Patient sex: F
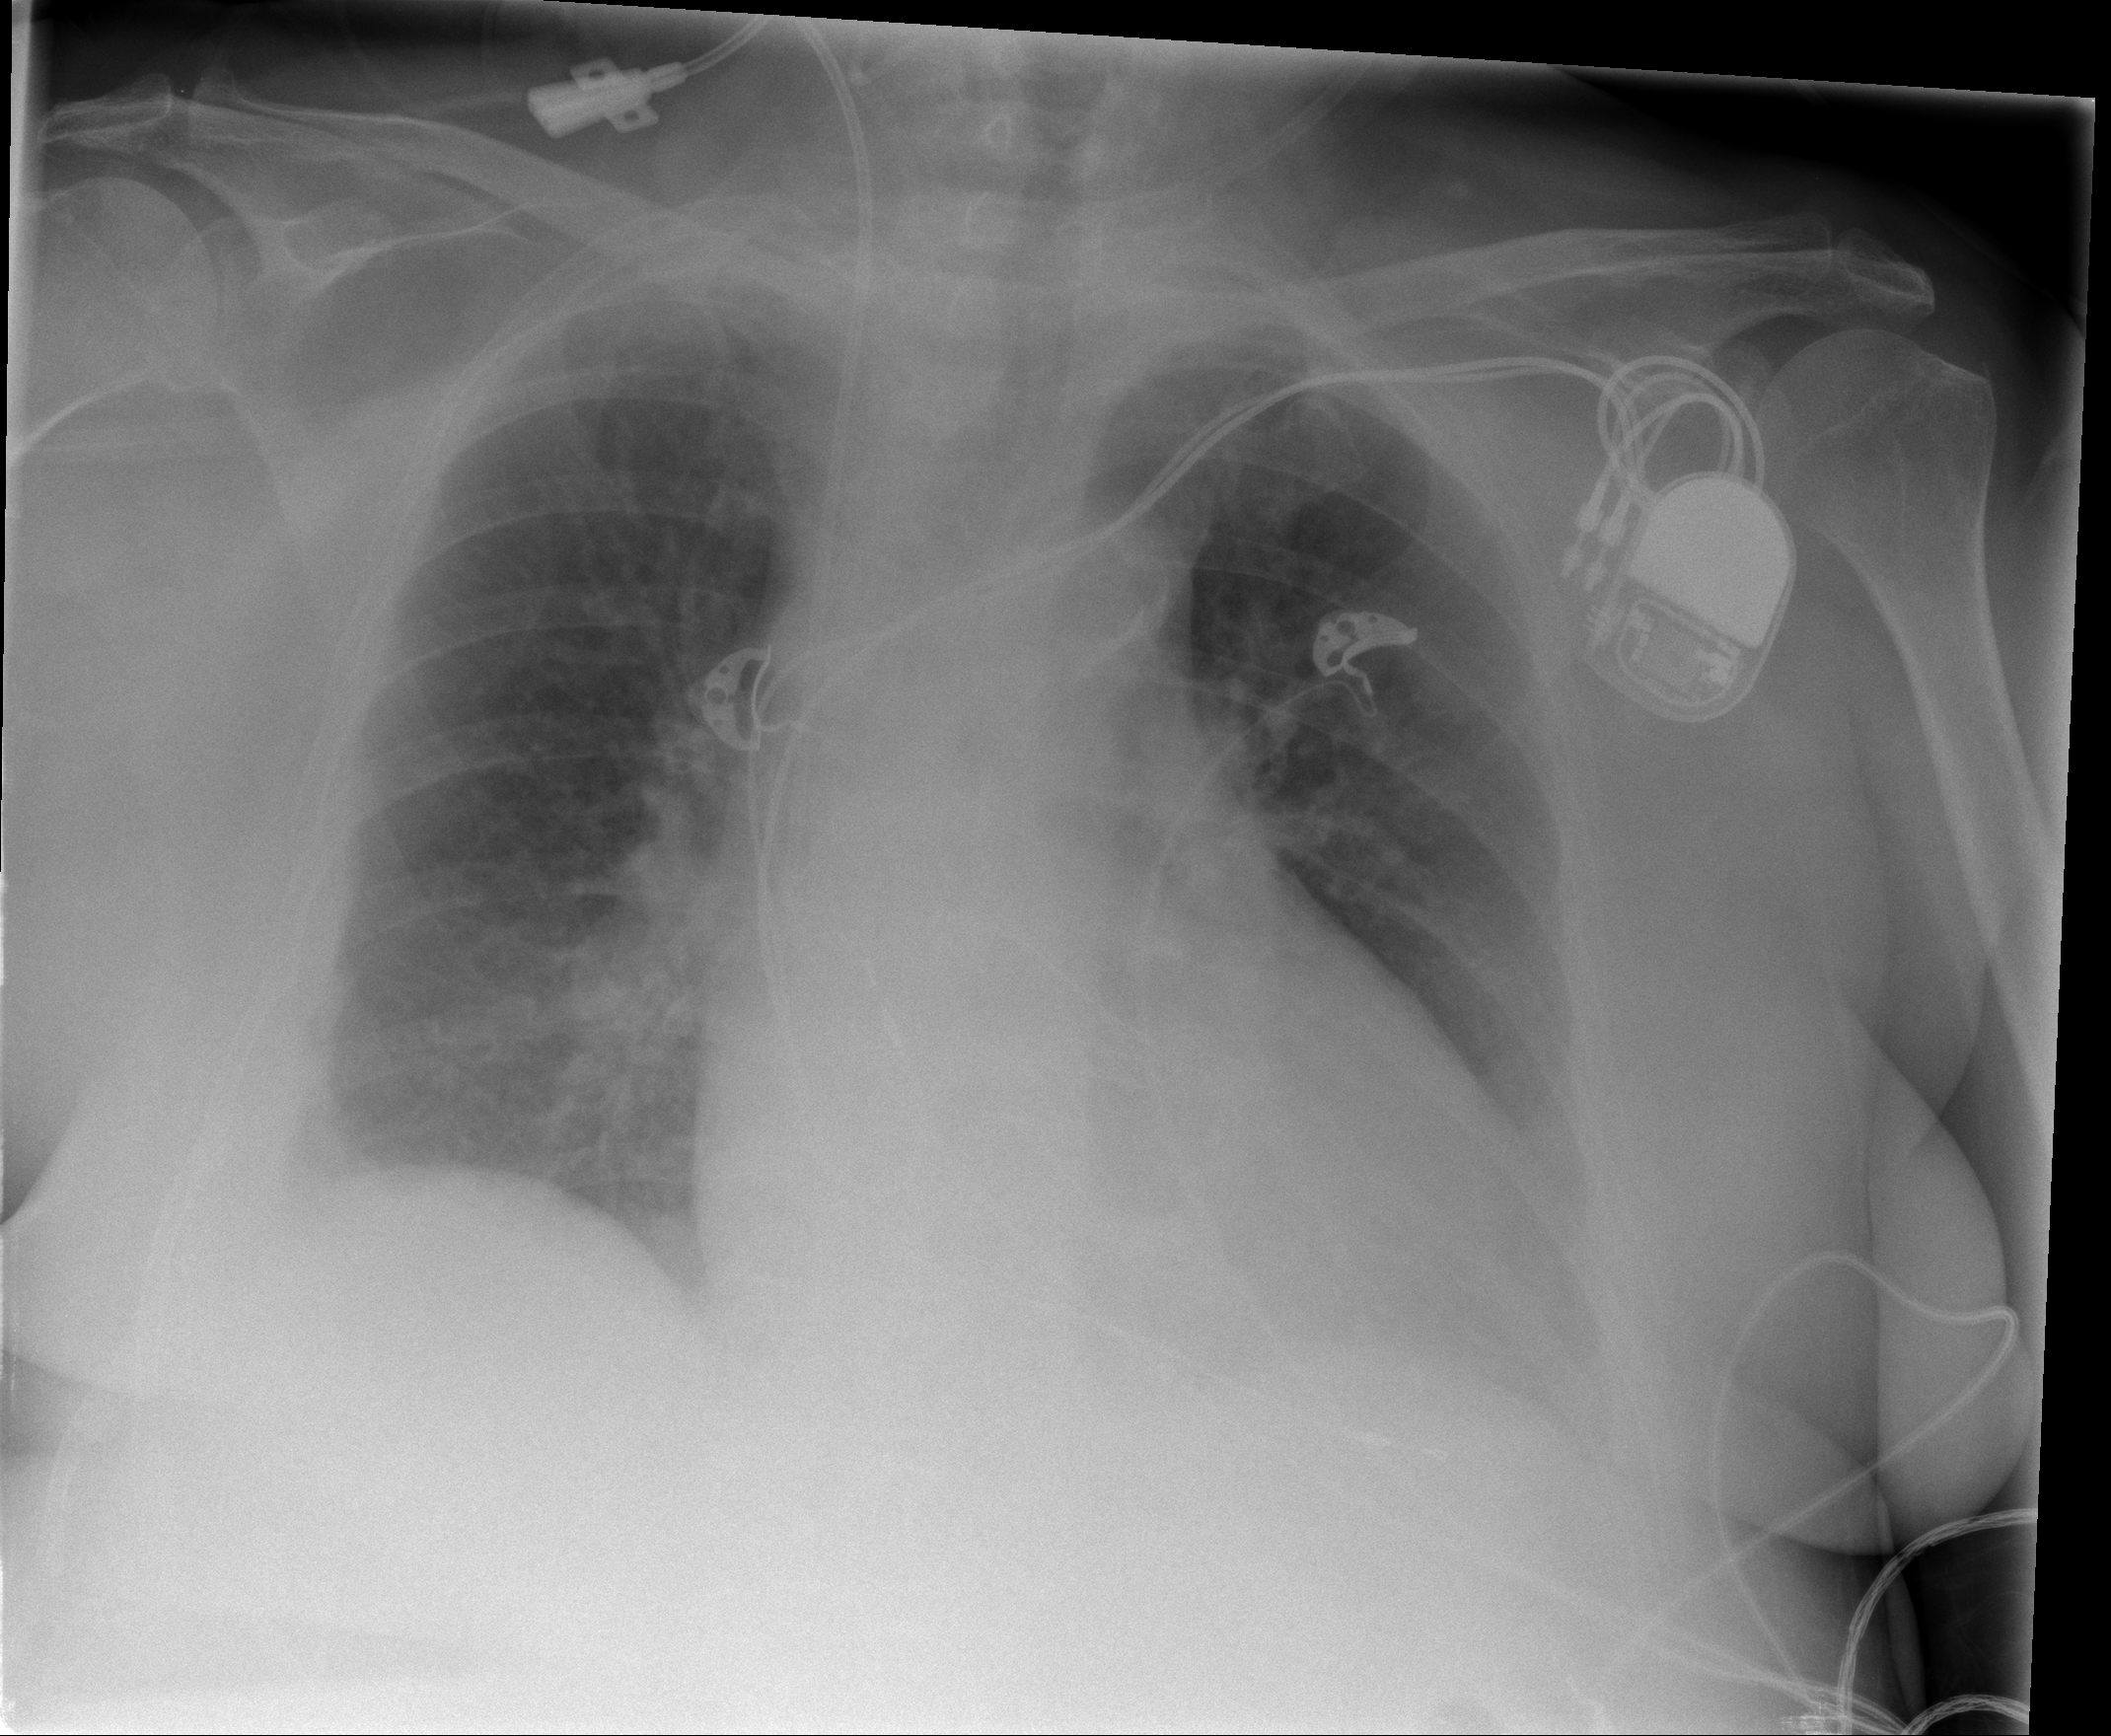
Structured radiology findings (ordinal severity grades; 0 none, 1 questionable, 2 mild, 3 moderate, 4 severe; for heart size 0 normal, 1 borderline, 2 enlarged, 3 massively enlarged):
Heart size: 0
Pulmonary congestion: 0
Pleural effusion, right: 1
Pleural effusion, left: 0
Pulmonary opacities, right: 0
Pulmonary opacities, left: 0
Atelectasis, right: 0
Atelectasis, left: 0